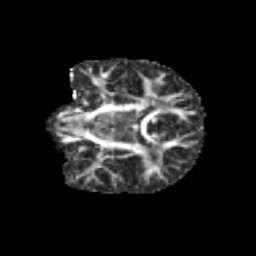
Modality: FA
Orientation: coronal
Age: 11
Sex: male
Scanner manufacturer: siemens
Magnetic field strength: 3 T
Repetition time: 3.8 s
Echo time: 0.07 s